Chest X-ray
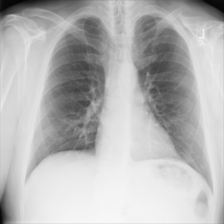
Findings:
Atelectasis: negative
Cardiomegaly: negative
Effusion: negative
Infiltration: negative
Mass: negative
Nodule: negative
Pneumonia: negative
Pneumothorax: negative
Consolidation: negative
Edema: negative
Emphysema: negative
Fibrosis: negative
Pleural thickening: negative
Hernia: negative